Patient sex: M
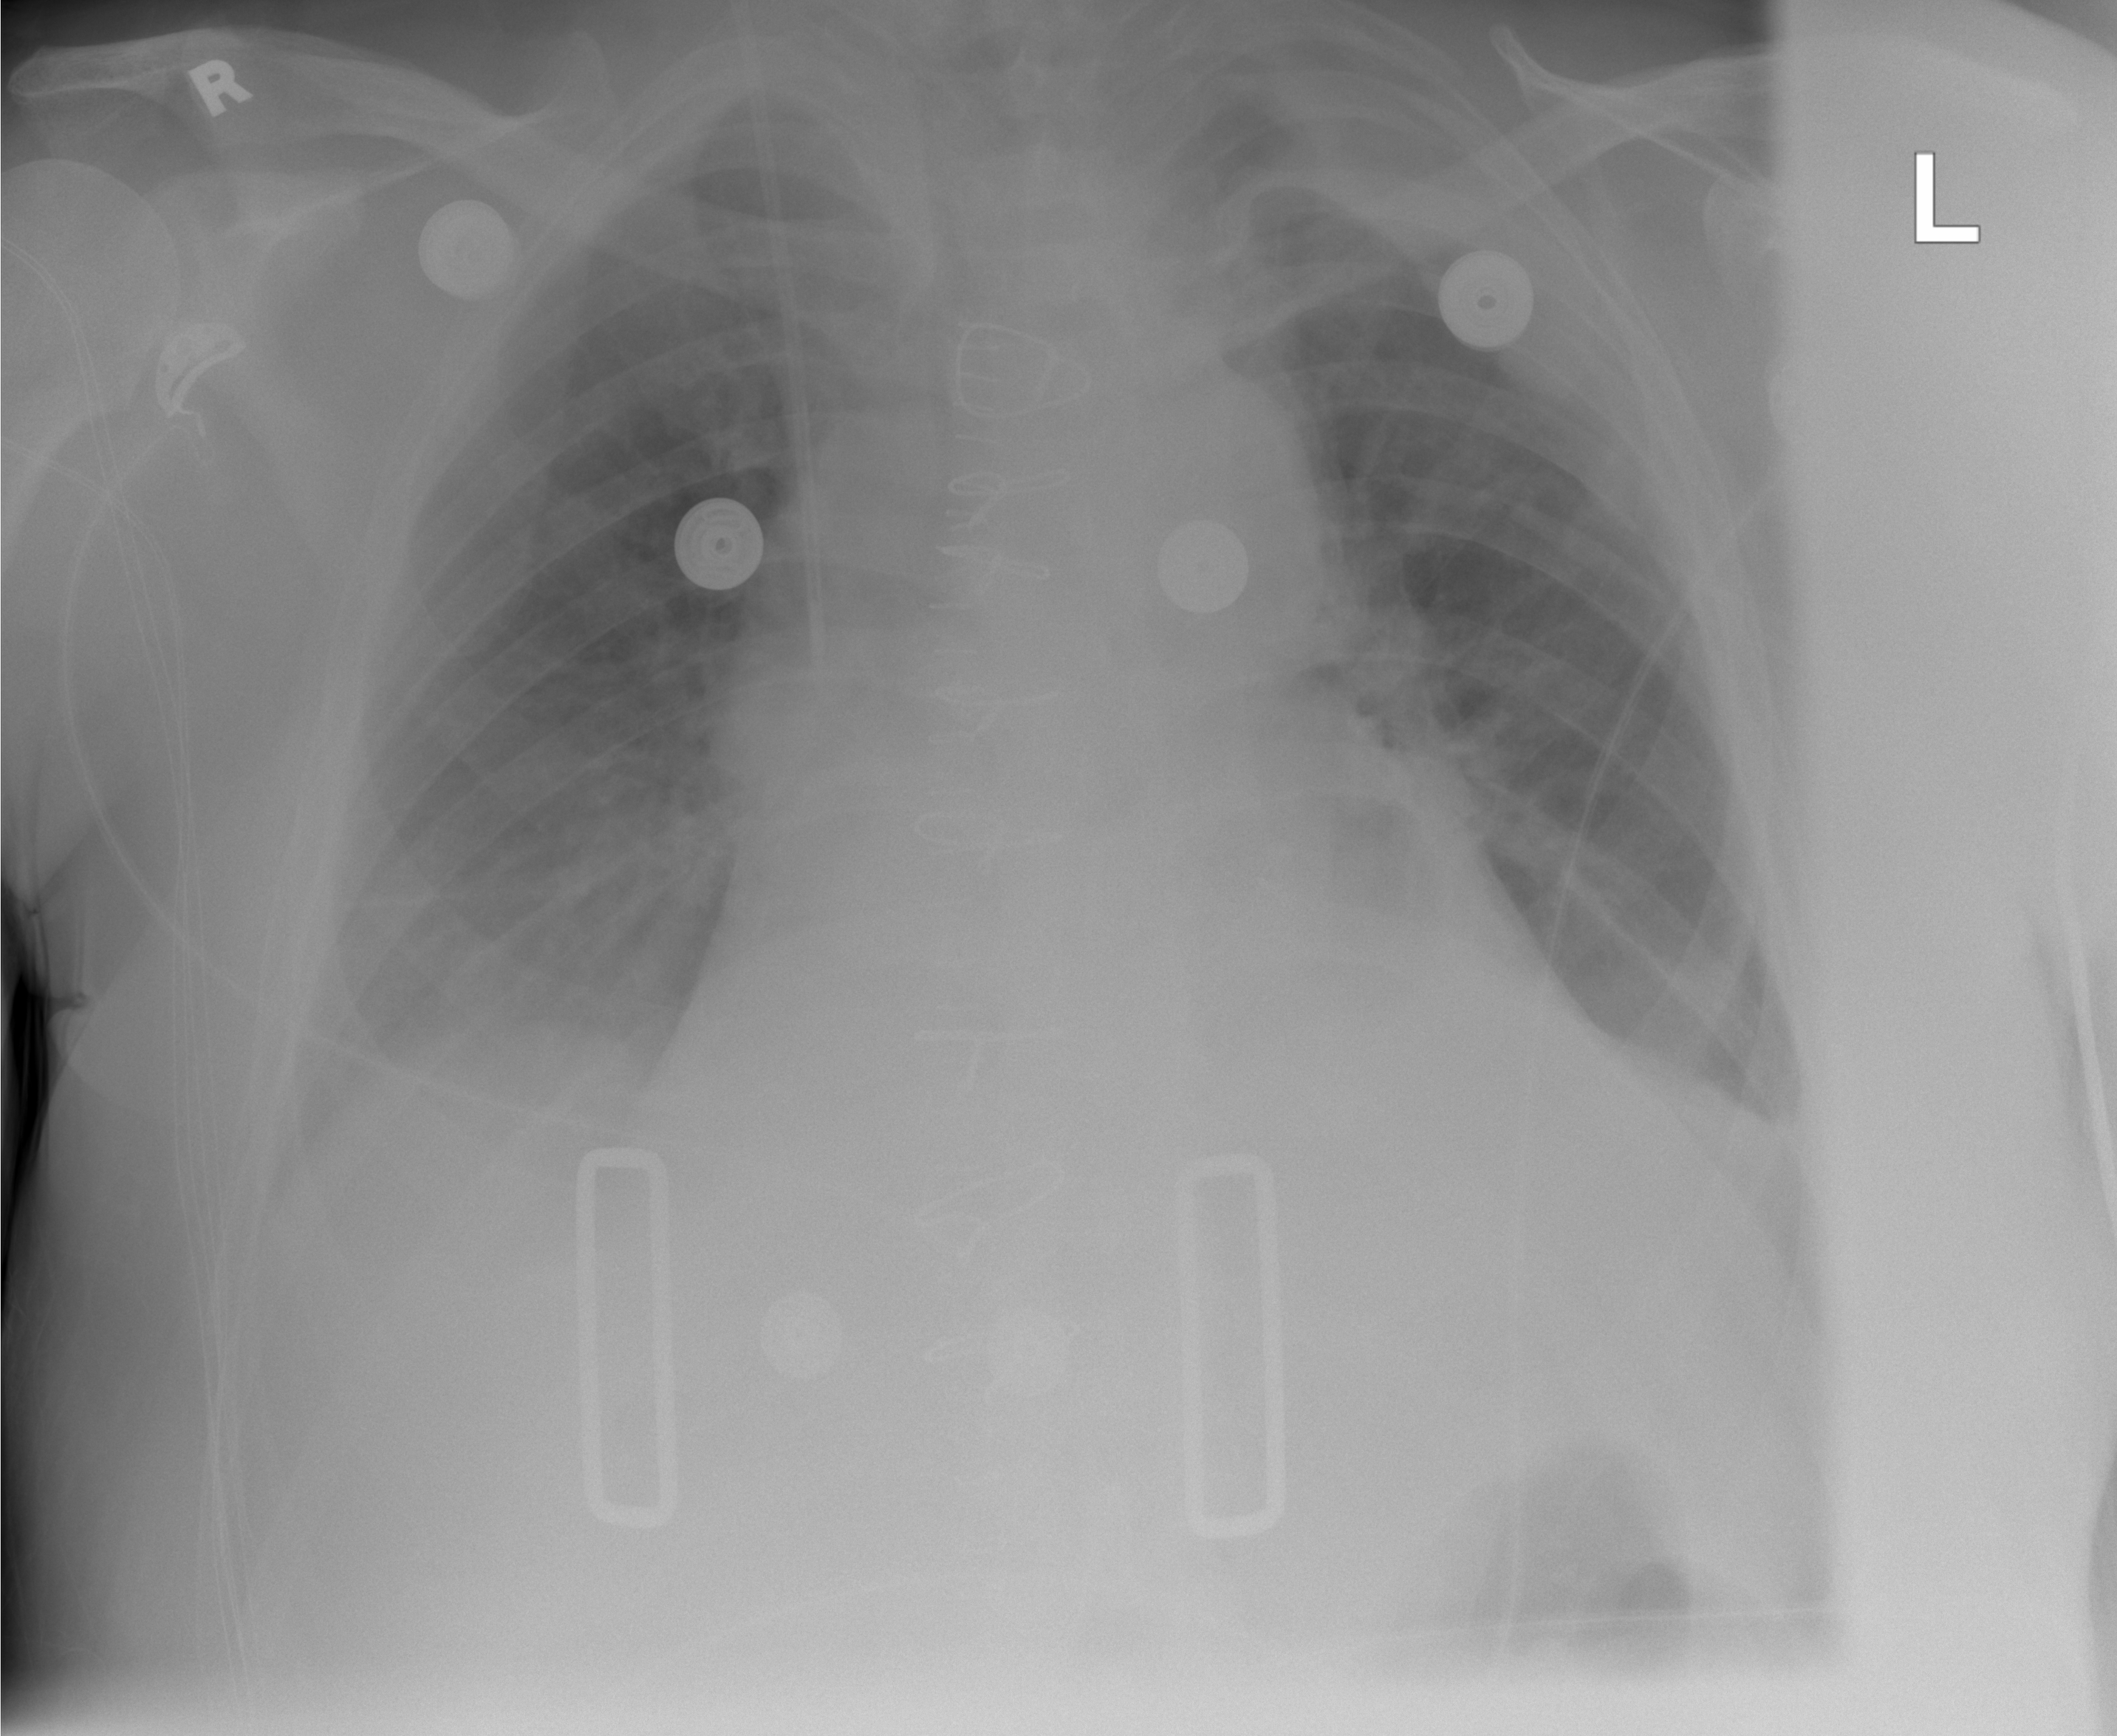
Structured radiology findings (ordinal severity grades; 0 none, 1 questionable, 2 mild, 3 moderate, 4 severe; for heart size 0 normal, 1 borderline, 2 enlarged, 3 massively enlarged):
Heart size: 3
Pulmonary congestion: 0
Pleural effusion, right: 2
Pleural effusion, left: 2
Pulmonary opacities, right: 0
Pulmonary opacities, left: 0
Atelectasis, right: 2
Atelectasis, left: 2